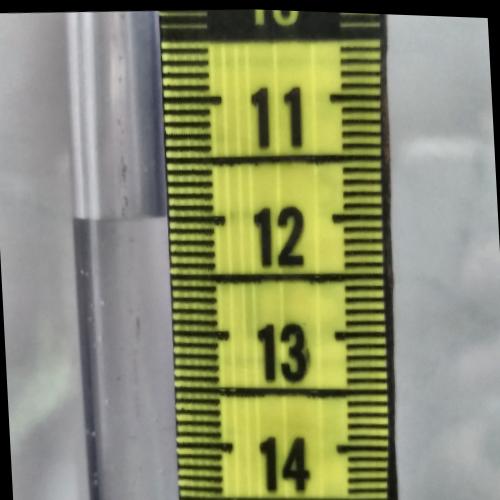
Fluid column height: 12.0 cm